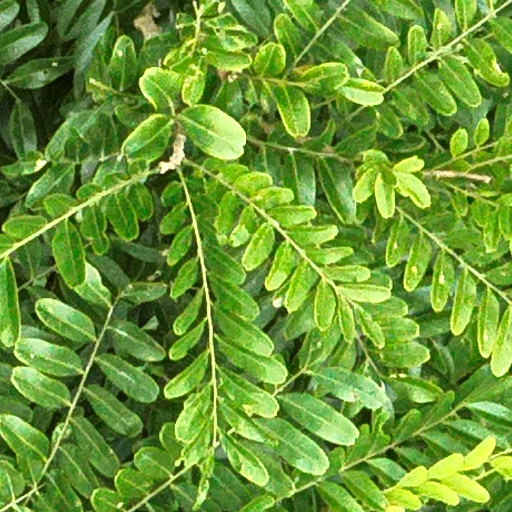
Species: Jacaranda copaia
GBIF accepted scientific name: Jacaranda copaia
Crown area (m\u00b2): 47.839